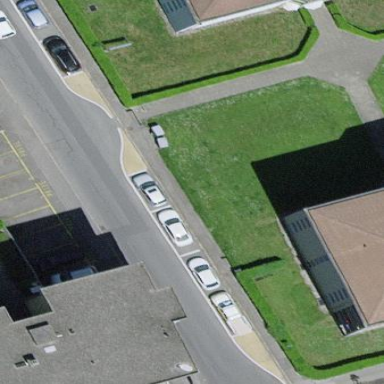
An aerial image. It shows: Street-side parking area with parallel orientation on asphalt surface.